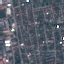
Land use / land cover: Residential